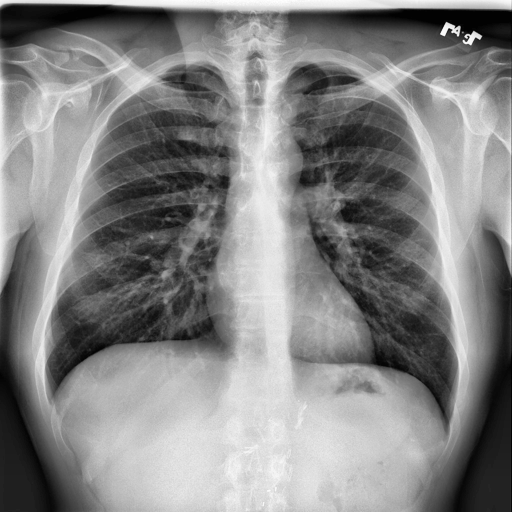
Finding: NORMAL